九年级 · 解析几何
如图, 顶点为 $(2,-1)$ 的抛物线 $y=a x^{2}+b x+c \quad(a \neq 0)$ 交 $\mathrm{y}$ 轴于点 $\mathrm{C}(0,3)$,

交 $x$ 轴于 $\mathrm{A}, \mathrm{B}$ 两点, 直线 $l$ 过 $\mathrm{AC}$ 两点, 点 $\mathrm{P}$ 是位于直线 $l$ 下方抛物线上的动点, 过点 $\mathrm{P}$ 作 $\mathrm{PQ} / / \mathrm{y}$ 轴, 交直线 $l$ 于点 $\mathrm{Q}$.

（1）求抛物线的解析式;

（2）求线段 $\mathrm{PQ}$ 的最大值及此时点 $\mathrm{P}$ 的坐标;

（3）在抛物线的对称轴上是否存在点 $\mathrm{G}$, 使 $\triangle \mathrm{BCG}$ 为直角三角形?若存在, 请直接写出点 $\mathrm{G}$ 的坐标; 若不存在, 请说明理由.


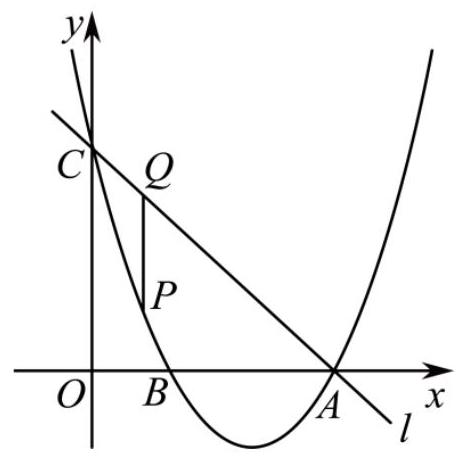
答案:  (1) $y=x^{2}-4 x+3$; (2) $\mathrm{PQ}$ 的长取最大值 $\frac{9}{4}$, 此时点 $\mathrm{P}\left(\frac{3}{2},-\frac{3}{4}\right)$; (3) 存在, 点 $\mathrm{G}$的坐标为: $\left(2, \frac{11}{3}\right.$ ) 或 $\left(2, \frac{1}{3}\right.$ ) 或 $(2,1)$ 或 $(2,2)$.

解析: (1) 可设出顶点式求解;

(2) 用待定系数法求 $\mathrm{AC}$ 的解析式, 根据解析式用含 $\mathrm{m}$ 的式子设出 $\mathrm{P} 、 \mathrm{Q}$ 的坐标、表示 $\mathrm{PQ}$的长度, 转化为关于 $\mathrm{m}$ 的二次函数求最值的问题, 求出取最值是 $\mathrm{m}$ 的值即可;

(3) 依据对称轴的解析式, 用含 $\mathrm{n}$ 的式子设出 $\mathrm{G}$ 的坐标, 表示出 $\mathrm{BC} 、 \mathrm{BG} 、 \mathrm{CG}$, 针对直角分三种情况讨论, 运用勾股定理的逆定理, 求出 $\mathrm{n}$ 即可.

【详解】解：(1) $\because$ 抛物线的顶点为 $(2,-1)$,

即抛物线解析式可表示为: $y=a(x-2)^{2}-1$,

将 C $(0,3)$ 代入上式得: $a=1$,

$\therefore$ 拖物线的解析式为: $y=(x-2)^{2}-1$, 即 $y=x^{2}-4 x+3$.

（2）由 $y=x^{2}-4 x+3$, 得当 $y=0$ 时, $x=1$ 或 $x=3$,

即 B $(1,0), \mathrm{A}(3,0)$,

由 A $(3,0), C(0,3)$ 可得直线 $\mathrm{AC}$ 的解析式为: $y=-x+3$,

设 $\mathrm{Q}(\mathrm{m},-\mathrm{m}+3)$, 则 $\mathrm{P}\left(\mathrm{m}, \mathrm{m}^{2}-4 m+3\right), 0<\mathrm{m}<3$,

$\therefore \mathrm{PQ}=-\mathrm{m}+3-\left(m^{2}-4 m+3\right)=-m^{2}+3 m=-\left(m-\frac{3}{2}\right)^{2}+\frac{9}{4}$,

当 $\mathrm{m}=\frac{3}{2}$ 时, $\mathrm{PQ}$ 的长取最大值 $\frac{9}{4}$, 此时点 $\mathrm{P}\left(\frac{3}{2},-\frac{3}{4}\right)$.

(3) 存在, $\because$ 对称轴为直线 $x=2, \therefore$ 设 $G(2, n)$,

又 $\because \mathrm{B}(1,0), \mathrm{C}(0,3)$

$\therefore B C^{2}=10, \quad B G^{2}=1+n^{2}, \quad C G^{2}=4+(n-3)^{2}$,

(1)若要点 $\mathrm{C}$ 为直角顶点, 只需:

$1+n^{2}=4+(n-3)^{2}+10$, 解得: $\mathrm{n}=\frac{11}{3}$, 即 $\mathrm{G}\left(2, \frac{11}{3}\right)$;

(2) 若要点 $\mathrm{B}$ 为直角顶点，只需：

$1+n^{2}=4+(n-3)^{2}-10$, 解得: $\mathrm{n}=\frac{1}{3}$, 即 $\mathrm{G}\left(2, \frac{1}{3}\right)$;

(3)若要点 $\mathrm{G}$ 为直角顶点, 只需:

$1+n^{2}+4+(n-3)^{2}=10$, 解得: $\mathrm{n}=1$ 或 $\mathrm{n}=2$, 即 $\mathrm{G}(2,1)$ 或 $(2,2)$;

综上所述, 点 $\mathrm{G}$ 的坐标为: $\left(2, \frac{11}{3}\right)$ 或 $\left(2, \frac{1}{3}\right)$ 或 $(2,1)$ 或 $(2,2)$.

【点睛】本题是二次函数的综合题，考查了待定系数法求二次函数的解析式，二次函数动点问题中线段最长的问题和直角三角形的存在性问题; 此题把线段的最值问题转化为二次函数的最值问题, 把直角三角形问题借助勾股定理的逆定理, 转化为一元二次方程的解的问题,把几何问题转化为代数问题是解题的关键.